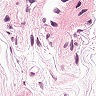
Metastatic tissue present: no